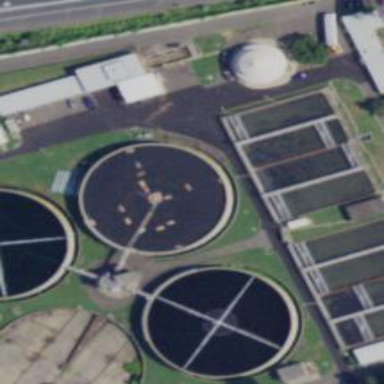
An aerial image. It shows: Reservoir containing sewage water.